Field crop: maize
Growth stage: 1
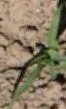
Species: maize